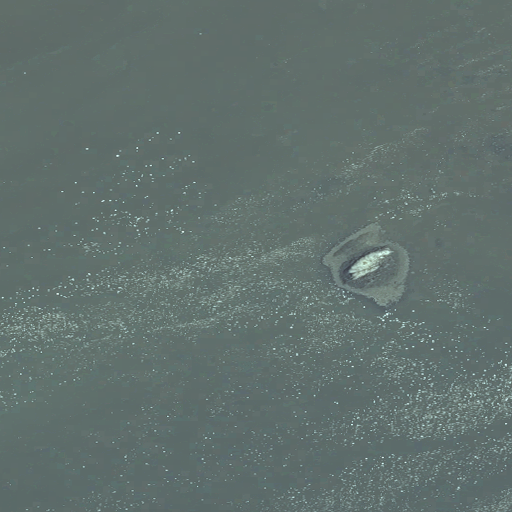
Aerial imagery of island in Maine named Township Rock containing only open water